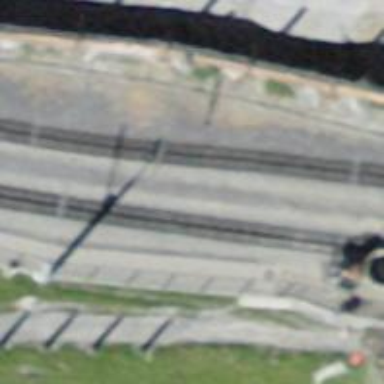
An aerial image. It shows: Public transport stop position along the railway.